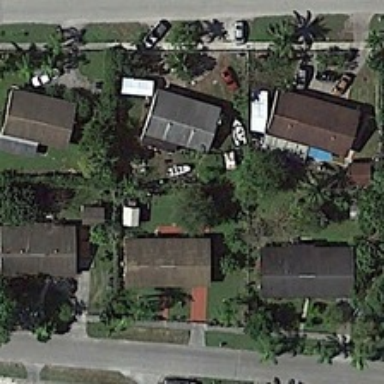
Some buildings and green plants are in a medium residential area .